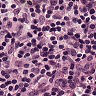
Metastatic tissue present: no